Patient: sex F, age 62
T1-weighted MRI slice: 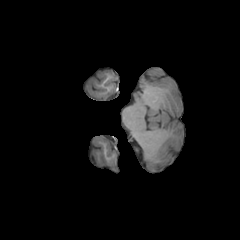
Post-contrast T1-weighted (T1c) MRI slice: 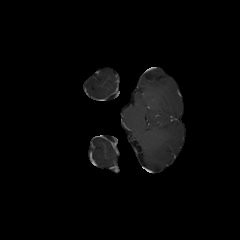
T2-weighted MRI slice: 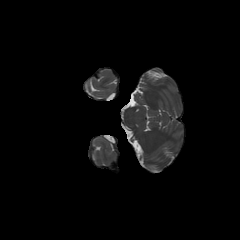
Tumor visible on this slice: no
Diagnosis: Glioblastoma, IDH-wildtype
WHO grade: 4